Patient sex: F
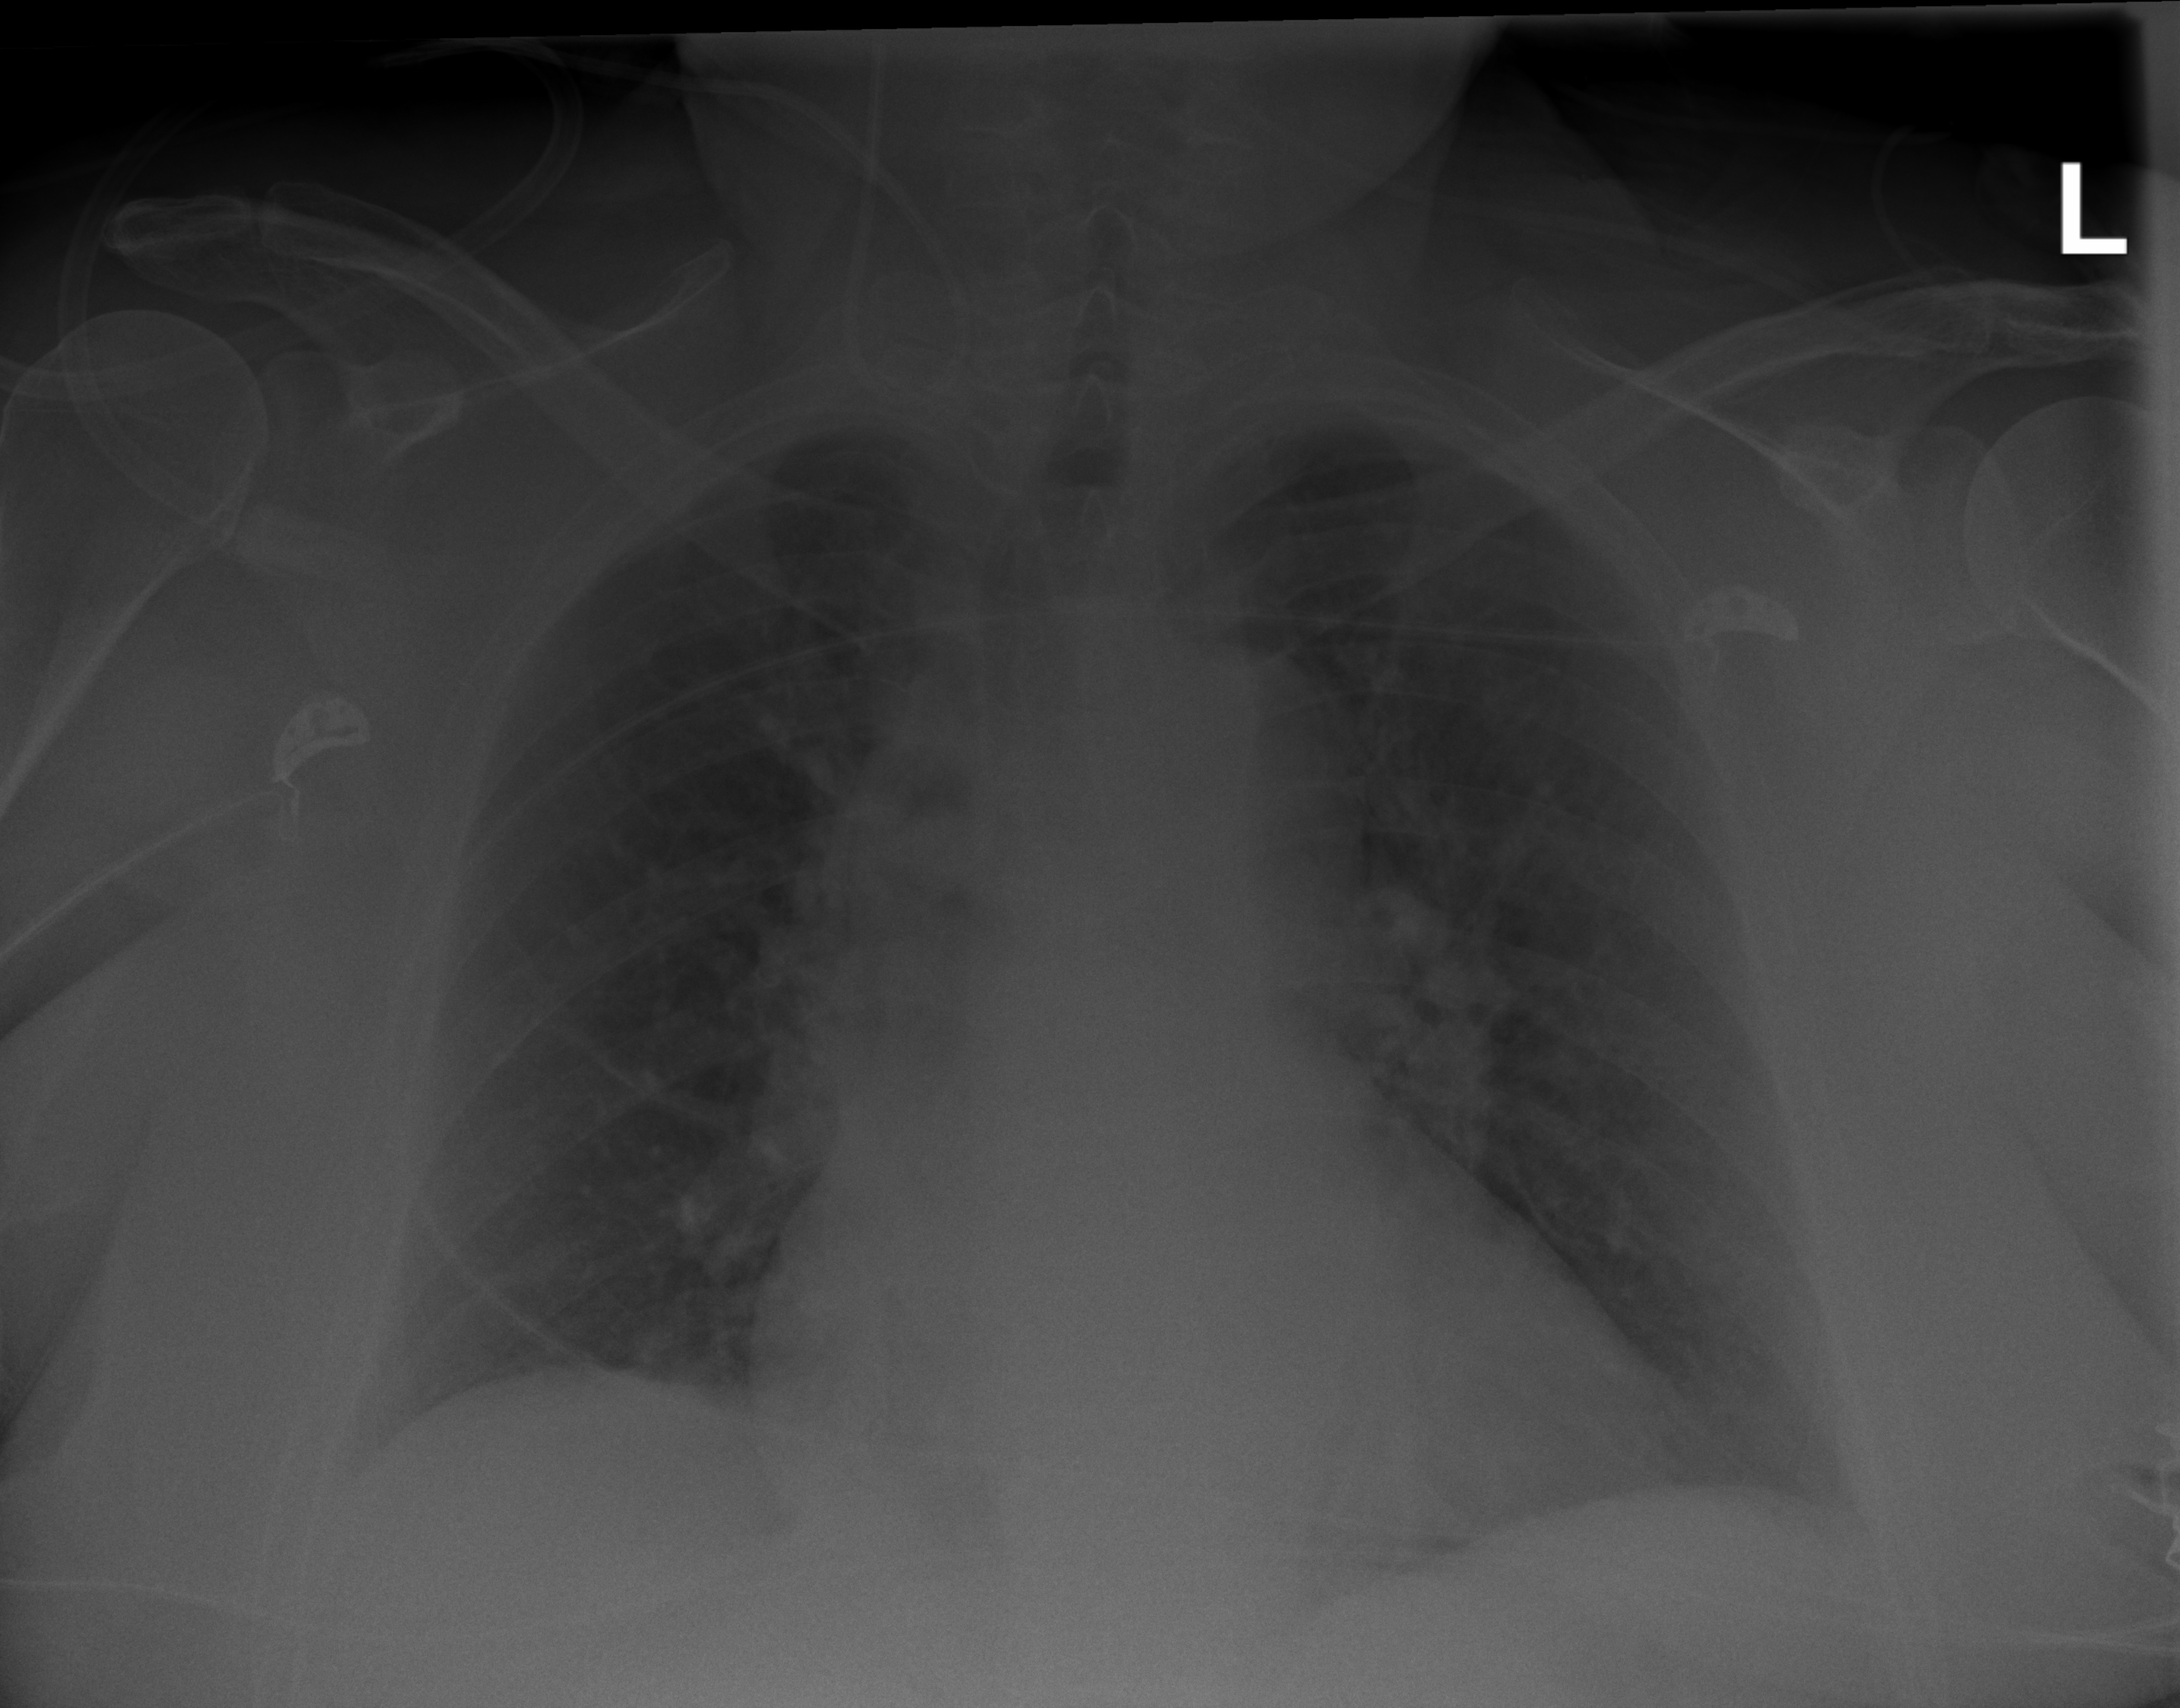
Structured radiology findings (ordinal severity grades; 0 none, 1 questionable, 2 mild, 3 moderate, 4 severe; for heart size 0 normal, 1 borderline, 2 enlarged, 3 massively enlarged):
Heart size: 0
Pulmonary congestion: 2
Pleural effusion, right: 0
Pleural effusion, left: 0
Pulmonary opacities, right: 0
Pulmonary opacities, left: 0
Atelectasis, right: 2
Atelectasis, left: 2